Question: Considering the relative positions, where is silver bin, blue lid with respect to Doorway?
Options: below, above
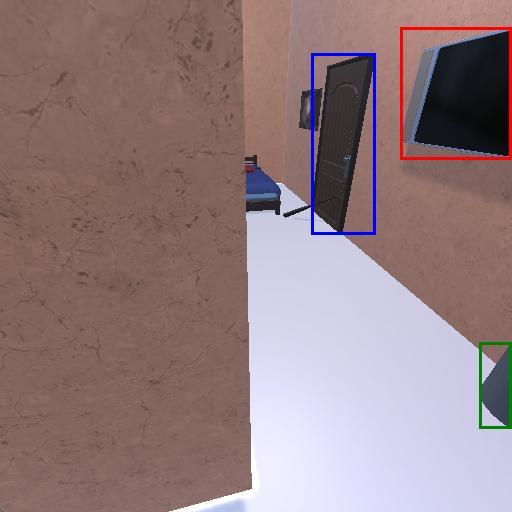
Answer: below